Question: I want to add data to this table from a form.

I have Combo box for the Job and Team ID's that look up data from their respective tables.
'''
Private Sub save_new_Click()
On Error GoTo save_new_Click_Err
On Error Resume Next
Dim strSQL As String
strSQL = "INSERT INTO Employee (Name,ATUUID,Job ID,Team ID,Start Date, Comments) " & _
" VALUES(" & Me.Employye_Name & ", " & Me.ATTUID & ", " & Me.cboFunc & ", " & _
Me.cboTeam & ", " & Me.Start_Date & ", " & Me.Comments & ")"
Debug.Print strSQL
With CurrentDb
.Execute (strSQL), dbFailOnError
Debug.Print .RecordsAffected
End With
'''
Here is the resulting SQL string:
'''
INSERT INTO Employee (Name,ATUUID,Job ID,Team ID,Start Date, Comments) VALUES(asd, asd, 1, 2, 7/10/2015, asdasd)
'''
Debug.Print .RecordsAffected
Prints 0
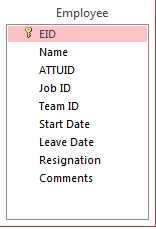
Answer: As <URL>, the reason you're not seeing errors is because 'On Error Resume Next' hides errors. When you use that, you're telling Access
But the 'INSERT' statement that code builds will definitely trigger an error. You can confirm that fact if you copy the output of 'Debug.Print strSQL' from the Immediate window, create a new query in the query designer, switch the query to SQL View, paste in the statement text and try to run it.
When you have a field name which includes a space, you must enclose it in square brackets so the db engine recognizes it as one identifier instead of two. I would also bracket because it's a reserved word, but I doubt it actually contributes to the problem here:
'''
"INSERT INTO Employee ([Name], ATUUID, [Job ID], [Team ID], [Start Date], Comments)"
'''
Beyond that, I suggest you use a temporary 'QueryDef' based on a parameter query, supply the parameter values, and 'Execute' it.
'''
'On Error Resume Next '<-- leave this disabled, AT LEAST while debugging!
Dim db As DAO.Database
Dim qdf As DAO.QueryDef
Dim strSQL As String
strSQL = "INSERT INTO Employee ([Name], ATUUID, [Job ID], [Team ID], [Start Date], Comments)" & vbCrLf & _
"VALUES (pName, pATUUID, pJobID, pTeamID, pStartDate, pComments);"
Set db = CurrentDb
Set qdf = db.CreateQueryDef(vbNullString, strSQL)
With qdf
.Parameters("pName").Value = Me.Employye_Name.Value
.Parameters("pATUUID").Value = Me.ATTUID.Value
.Parameters("pJobID").Value = Me.cboFunc.Value
.Parameters("pTeamID").Value = Me.cboTeam.Value
.Parameters("pStartDate").Value = Me.Start_Date.Value
.Parameters("pComments").Value = Me.Comments.Value
.Execute dbFailOnError
End With
Debug.Print db.RecordsAffected
'''